Question: I have implemented an app in 'iphone' using 'sencha touch' & 'phone gap'.
Implemented using following code in with two text messages.. as shown bellow figure
Now i need to add a how?
Thanks in advance
'''
Ext.ns('sink', 'demos', 'Ext.ux');
Ext.ux.UniversalUI = Ext.extend(Ext.Panel,
{
fullscreen: true,
layout: 'hbox',
items:
[
//Root view
{
xtype: 'panel',
html: 'TableView/Rootview goes here ...',
flex: 1
},
//Details view
{
xtype: 'panel',
html: 'Message Detail view goes here ....',
flex: 2
}
]
});
'''

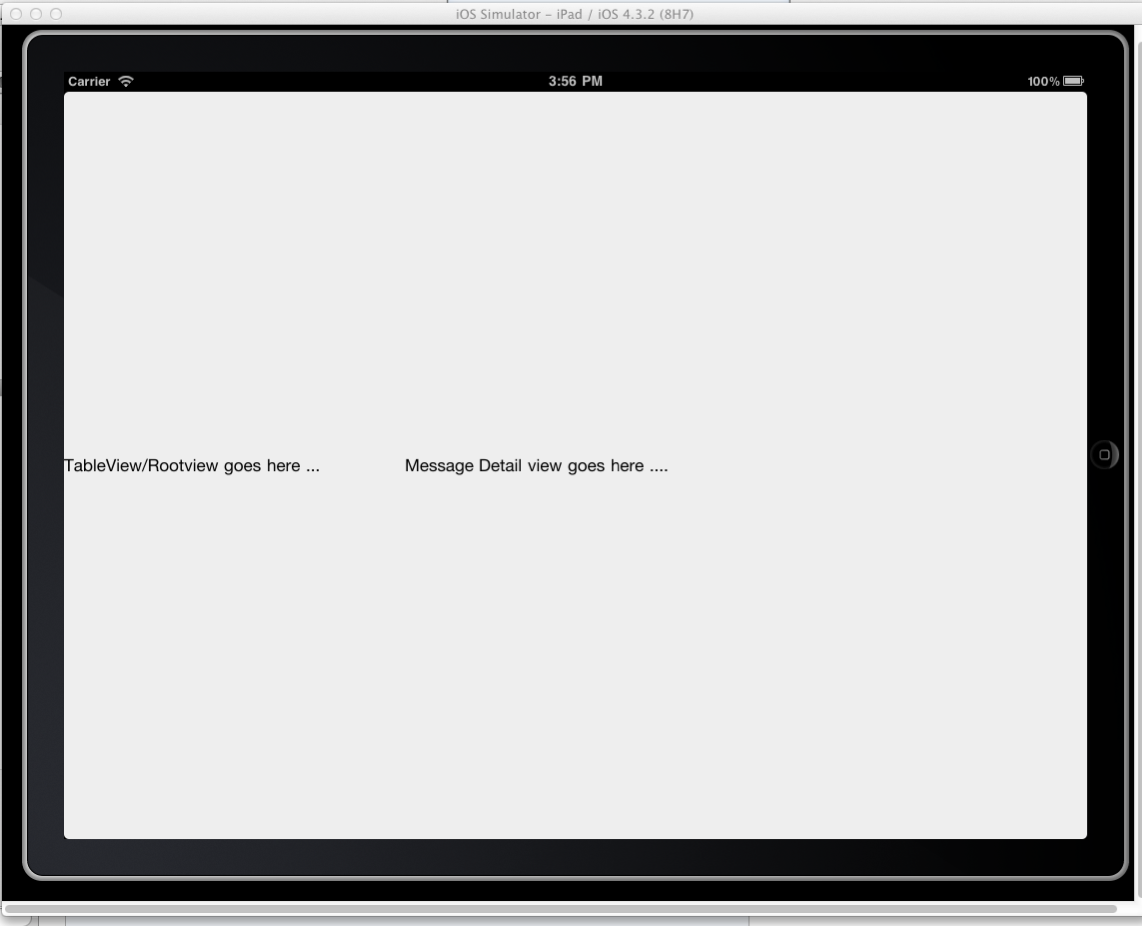
Answer: Currently your 'rootView' and 'detailView' are all of 'xtype: 'panel''. To achieve what you need, you have to modify a little bit to those 2 items:
- 'GridView'<URL>-
> '''
{
xtype: 'container',
items: [
{xtype: 'button', text: 'my button'},
{xtype: 'panel', text: 'detail panel'}.
]
}
'''